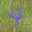
Label: 4